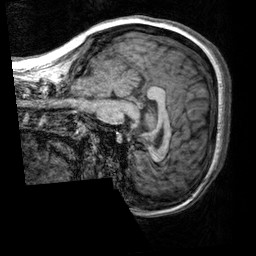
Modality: T1w
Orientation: sagittal
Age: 20
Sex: female
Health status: healthy
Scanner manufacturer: siemens
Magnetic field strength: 3 T
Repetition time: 2.3 s
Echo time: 0.00303 s